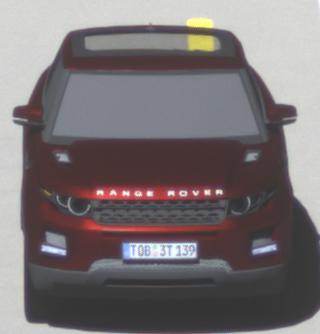
Make: Land Rover
Model: Range Rover Evoque 2.0 Si4
Detailed model: Range Rover Evoque (I)
Model produced from: 2011/08
Model produced until: 2013/11
Doors: 5
Color: red
Road condition: dry road
Daytime: midday
Contrast: high contrast